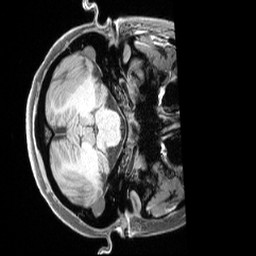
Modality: T1w
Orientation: axial
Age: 24
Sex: female
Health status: ill
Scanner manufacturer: siemens
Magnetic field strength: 3 T
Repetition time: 2.4 s
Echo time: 0.00222 s